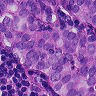
Metastatic tissue present: yes